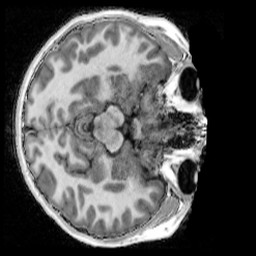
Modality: UNIT1_denoised
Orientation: axial
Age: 11
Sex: male
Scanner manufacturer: siemens
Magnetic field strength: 3 T
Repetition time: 4 s
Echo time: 0.00303 s